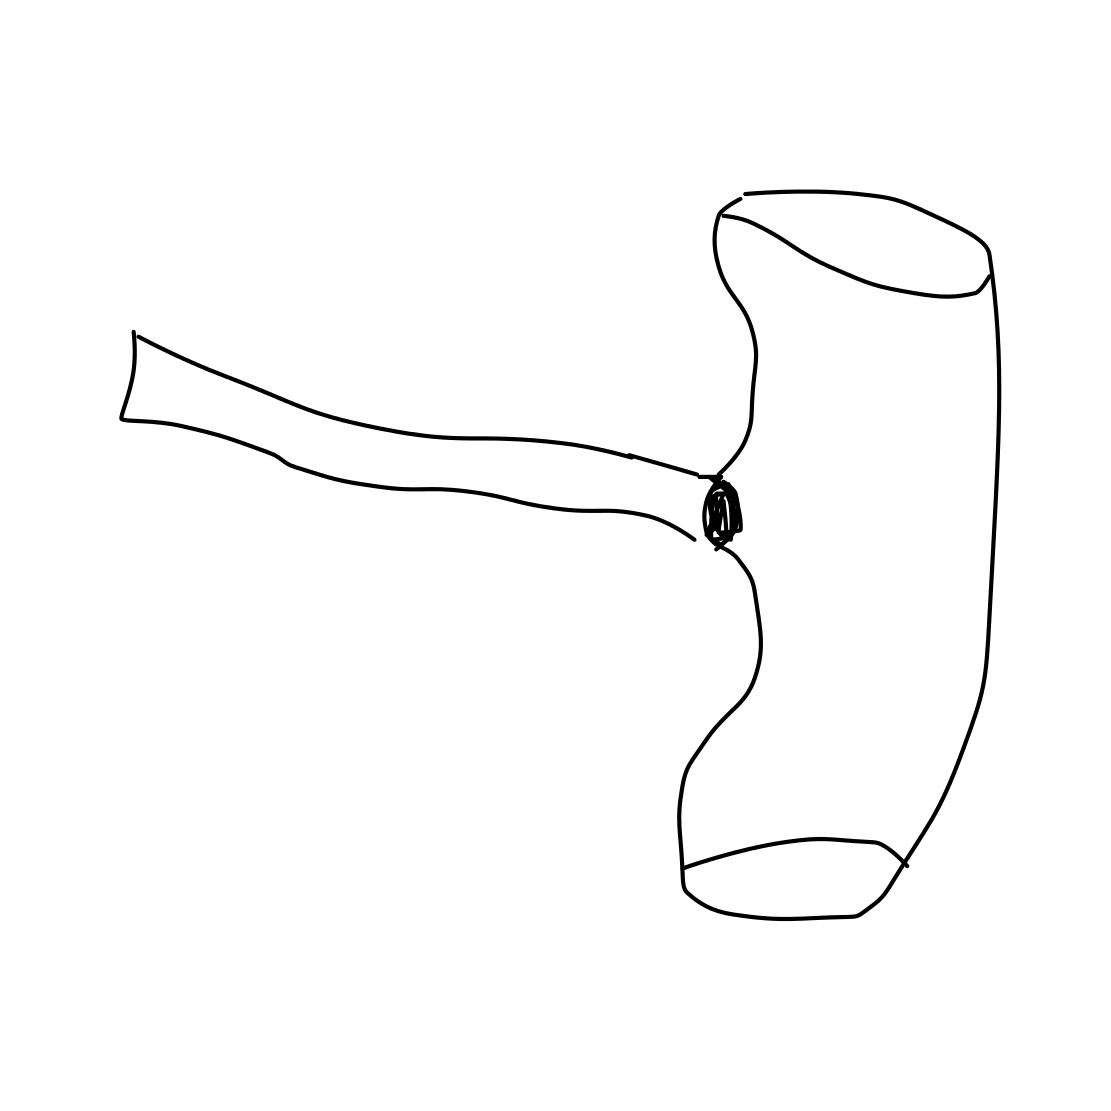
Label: hammer